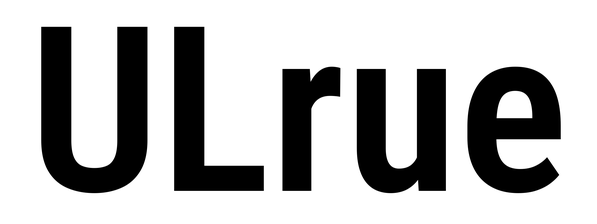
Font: Roboto_Condensed_SemiBold